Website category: jobs
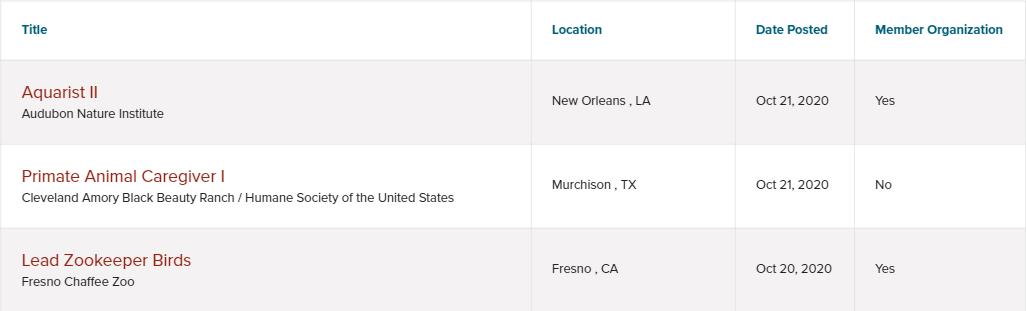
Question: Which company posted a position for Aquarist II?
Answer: Audubon Nature Institute

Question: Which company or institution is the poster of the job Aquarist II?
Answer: Audubon Nature Institute

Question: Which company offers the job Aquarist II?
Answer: Audubon Nature Institute

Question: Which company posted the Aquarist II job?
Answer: Audubon Nature Institute

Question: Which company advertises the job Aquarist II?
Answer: Audubon Nature Institute

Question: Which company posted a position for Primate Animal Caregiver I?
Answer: Cleveland Amory Black Beauty Ranch / Humane Society of the United States

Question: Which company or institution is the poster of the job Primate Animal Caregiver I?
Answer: Cleveland Amory Black Beauty Ranch / Humane Society of the United States

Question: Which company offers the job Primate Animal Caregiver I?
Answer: Cleveland Amory Black Beauty Ranch / Humane Society of the United States

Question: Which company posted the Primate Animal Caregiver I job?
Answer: Cleveland Amory Black Beauty Ranch / Humane Society of the United States

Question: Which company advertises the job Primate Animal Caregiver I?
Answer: Cleveland Amory Black Beauty Ranch / Humane Society of the United States

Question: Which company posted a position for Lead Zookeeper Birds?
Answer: Fresno Chaffee Zoo

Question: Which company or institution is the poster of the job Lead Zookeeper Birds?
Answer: Fresno Chaffee Zoo

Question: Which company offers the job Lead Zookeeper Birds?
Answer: Fresno Chaffee Zoo

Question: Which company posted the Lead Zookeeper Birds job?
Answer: Fresno Chaffee Zoo

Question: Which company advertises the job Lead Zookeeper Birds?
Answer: Fresno Chaffee Zoo

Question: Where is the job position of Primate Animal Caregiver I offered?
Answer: Murchison , TX

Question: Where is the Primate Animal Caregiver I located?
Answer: Murchison , TX

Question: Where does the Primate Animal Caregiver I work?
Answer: Murchison , TX

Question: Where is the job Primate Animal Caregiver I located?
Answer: Murchison , TX

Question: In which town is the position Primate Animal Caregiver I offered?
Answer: Murchison , TX

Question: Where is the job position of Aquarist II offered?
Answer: New Orleans , LA

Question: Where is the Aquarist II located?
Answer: New Orleans , LA

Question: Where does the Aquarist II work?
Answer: New Orleans , LA

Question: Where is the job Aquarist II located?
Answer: New Orleans , LA

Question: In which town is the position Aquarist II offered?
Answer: New Orleans , LA

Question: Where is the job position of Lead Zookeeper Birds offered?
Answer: Fresno , CA

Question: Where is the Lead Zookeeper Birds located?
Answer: Fresno , CA

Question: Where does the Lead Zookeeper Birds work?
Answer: Fresno , CA

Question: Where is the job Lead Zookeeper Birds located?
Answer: Fresno , CA

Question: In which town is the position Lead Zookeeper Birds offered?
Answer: Fresno , CA

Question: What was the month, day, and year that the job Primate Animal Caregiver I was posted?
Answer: Oct 21, 2020

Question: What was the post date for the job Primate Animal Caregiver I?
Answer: Oct 21, 2020

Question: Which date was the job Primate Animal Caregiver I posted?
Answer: Oct 21, 2020

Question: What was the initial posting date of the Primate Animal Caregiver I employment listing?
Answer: Oct 21, 2020

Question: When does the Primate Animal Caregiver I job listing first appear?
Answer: Oct 21, 2020

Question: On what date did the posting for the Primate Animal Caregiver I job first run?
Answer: Oct 21, 2020

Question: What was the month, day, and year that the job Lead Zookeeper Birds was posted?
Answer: Oct 20, 2020

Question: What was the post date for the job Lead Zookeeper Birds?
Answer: Oct 20, 2020

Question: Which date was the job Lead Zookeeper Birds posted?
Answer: Oct 20, 2020

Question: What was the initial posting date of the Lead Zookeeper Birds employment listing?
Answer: Oct 20, 2020

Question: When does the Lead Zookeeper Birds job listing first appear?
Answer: Oct 20, 2020

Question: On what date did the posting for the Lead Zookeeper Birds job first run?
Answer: Oct 20, 2020

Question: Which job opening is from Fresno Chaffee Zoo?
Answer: Lead Zookeeper Birds

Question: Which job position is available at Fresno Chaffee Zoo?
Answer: Lead Zookeeper Birds

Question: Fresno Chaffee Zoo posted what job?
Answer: Lead Zookeeper Birds

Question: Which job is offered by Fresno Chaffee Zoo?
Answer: Lead Zookeeper Birds

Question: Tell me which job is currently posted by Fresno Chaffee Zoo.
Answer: Lead Zookeeper Birds

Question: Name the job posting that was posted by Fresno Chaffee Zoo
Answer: Lead Zookeeper Birds

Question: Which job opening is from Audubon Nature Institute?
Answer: Aquarist II

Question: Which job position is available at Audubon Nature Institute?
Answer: Aquarist II

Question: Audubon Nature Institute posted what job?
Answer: Aquarist II

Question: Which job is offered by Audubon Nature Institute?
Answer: Aquarist II

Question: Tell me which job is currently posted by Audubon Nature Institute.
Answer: Aquarist II

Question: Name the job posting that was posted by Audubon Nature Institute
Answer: Aquarist II

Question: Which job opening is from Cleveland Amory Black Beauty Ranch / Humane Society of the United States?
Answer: Primate Animal Caregiver I

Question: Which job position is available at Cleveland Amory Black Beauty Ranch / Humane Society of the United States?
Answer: Primate Animal Caregiver I

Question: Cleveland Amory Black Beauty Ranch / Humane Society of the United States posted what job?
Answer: Primate Animal Caregiver I

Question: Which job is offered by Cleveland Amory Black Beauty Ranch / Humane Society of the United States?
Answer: Primate Animal Caregiver I

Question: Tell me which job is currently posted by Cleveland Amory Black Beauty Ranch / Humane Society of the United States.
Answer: Primate Animal Caregiver I

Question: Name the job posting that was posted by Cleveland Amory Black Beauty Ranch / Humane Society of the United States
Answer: Primate Animal Caregiver I

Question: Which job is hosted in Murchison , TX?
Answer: Primate Animal Caregiver I

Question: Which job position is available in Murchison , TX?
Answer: Primate Animal Caregiver I

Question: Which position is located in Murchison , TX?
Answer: Primate Animal Caregiver I

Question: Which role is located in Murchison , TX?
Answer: Primate Animal Caregiver I